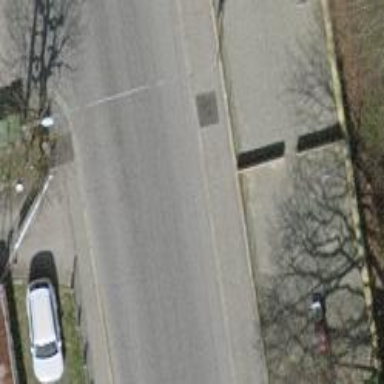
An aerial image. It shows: Residential road with asphalt surface and sidewalks on both sides. There are trolley wires above.